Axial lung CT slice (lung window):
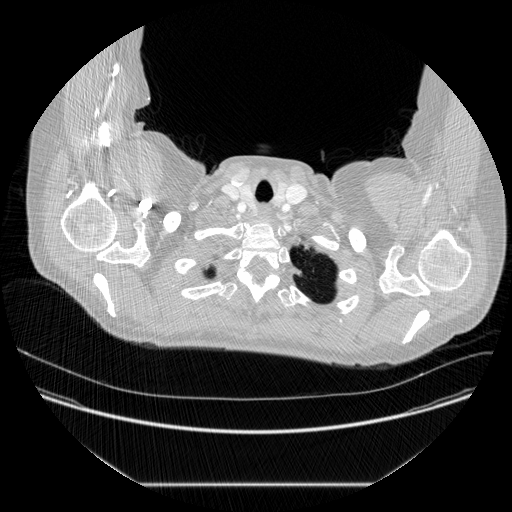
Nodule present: no